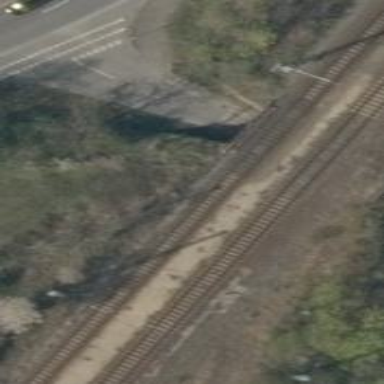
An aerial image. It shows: Railway bridge with electrified contact lines. This bridge serves as siding.